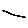
Label: line